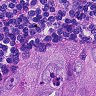
Metastatic tissue present: yes